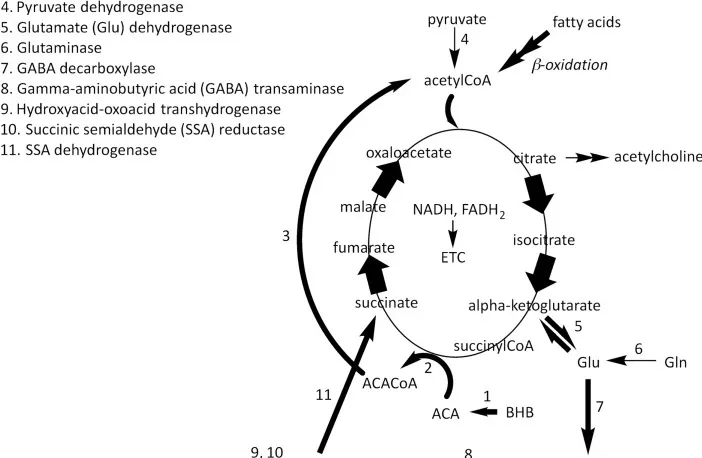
beta-hydroxybutyrate and ACA are utilized as fuel molecules in all mitochondria-containing tissues (except liver). BHB is oxidized to ACA by beta-hydroxybutyrate dehydrogenase at the inner mitochondrial membrane (arrow 1). ACA acquires the CoA moiety from succinylCoA resulting in succinate and acetoacetylCoA (ACACoA; arrow 2). ACACoA releases acetylCoA catalyzed by ACACoA thiolase (arrow 3). AcetylCoA generated from beta-oxidation of fatty acids from the diet and acetylCoA generated by the catabolism of KB is condensed into citrate in the Krebs cycle. The increased flux in the right part of this cycle, increases the concentration of alpha-ketoglutarate (KG) resulting in increases in the production of Glu via glutamate dehydrogenase (arrow 5) or a transaminase (not shown). Glu from these reactions in addition to that formed from the deamination of glutamine (Gln) via glutaminase (arrow 6) result in the generation of gamma-aminobutyric acid (GABA). The GABA shunt bypasses two steps of the Krebs cycle - the KG dehydrogenase complex and the succinyl coenzyme A (CoA) synthase - for the conversion of KG into succinate. It involves three enzymes: a Glu decarboxylase (GAD; arrow 7), which catalyzes the decarboxylation of glutamate to GABA, a GABA transaminase (arrow 8), which converts GABA to succinate semialdehyde (SSA), and an SSA dehydrogenase (arrow 11), which catalyzes the oxidation of SSA to succinate. SSA can be reduced to gamma-hydroxybutyric acid (GHB) by an alternative reaction catalyzed by either a hydroxyacid-oxoacid transhydrogenase or SSA reductase (arrows 9, 10).
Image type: pathology (fish)